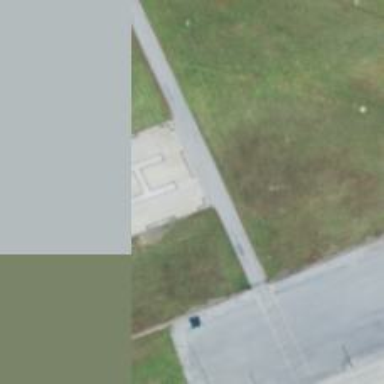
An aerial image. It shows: Image of helipad at airport.